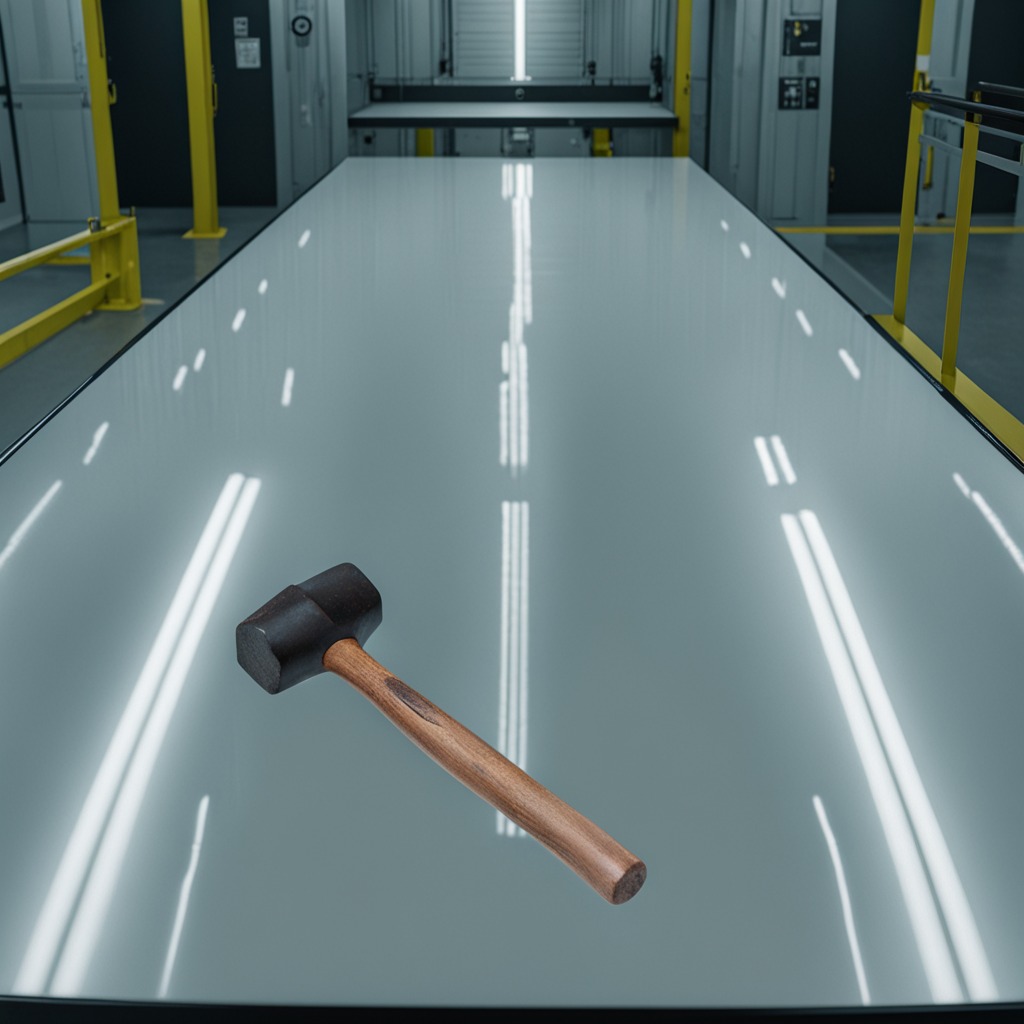
A hammer is lying on a high-gloss table in a ship maintenance bay industrial lighting.